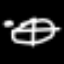
Label: angel